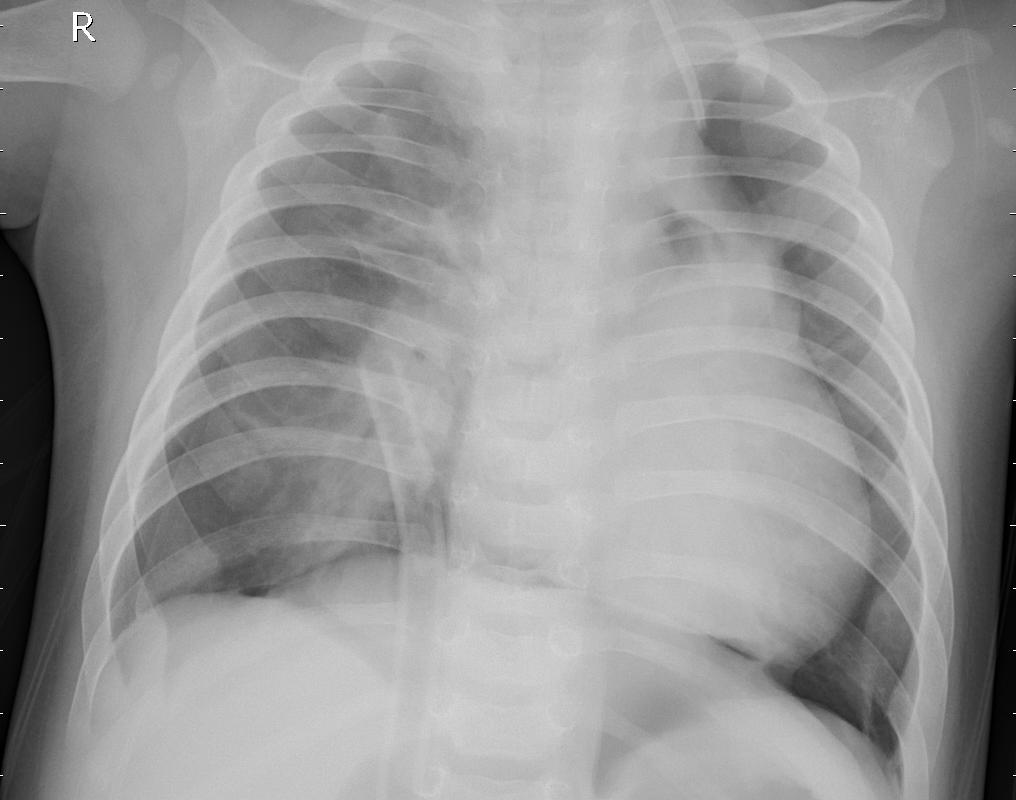
Diagnosis: PNEUMONIA